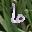
Label: 6